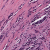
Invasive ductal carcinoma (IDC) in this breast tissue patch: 1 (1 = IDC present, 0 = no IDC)